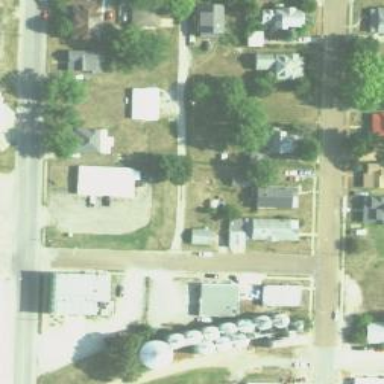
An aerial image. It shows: Alleyway designated as service road.